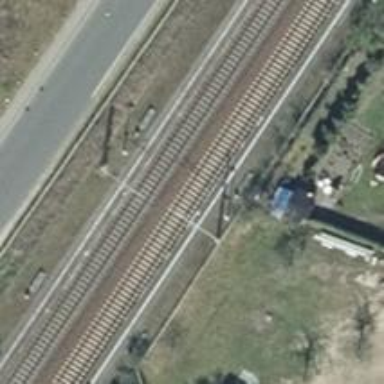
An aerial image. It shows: Railway halt station for public transport.